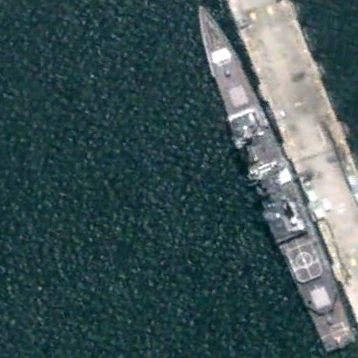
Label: cruiser